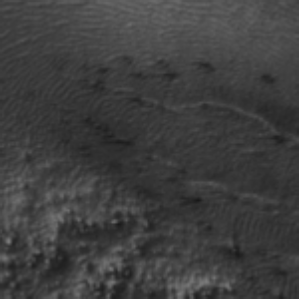
Label: frost